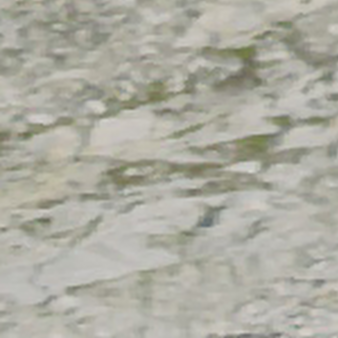
Label: other